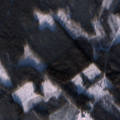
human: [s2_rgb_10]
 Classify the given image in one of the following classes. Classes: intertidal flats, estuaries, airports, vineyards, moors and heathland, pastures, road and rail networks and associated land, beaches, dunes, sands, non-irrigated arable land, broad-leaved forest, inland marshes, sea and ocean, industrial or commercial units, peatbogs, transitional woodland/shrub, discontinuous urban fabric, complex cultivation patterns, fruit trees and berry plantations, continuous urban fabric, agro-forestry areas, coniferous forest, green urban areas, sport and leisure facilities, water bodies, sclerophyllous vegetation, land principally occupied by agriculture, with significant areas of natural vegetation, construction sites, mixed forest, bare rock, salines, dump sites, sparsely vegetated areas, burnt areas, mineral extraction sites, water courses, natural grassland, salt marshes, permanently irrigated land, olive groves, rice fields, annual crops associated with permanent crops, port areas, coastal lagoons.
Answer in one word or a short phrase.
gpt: coniferous forest, mixed forest, transitional woodland/shrub